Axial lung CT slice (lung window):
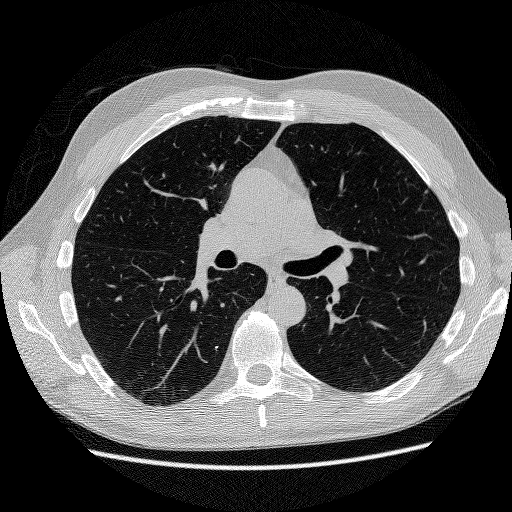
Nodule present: no